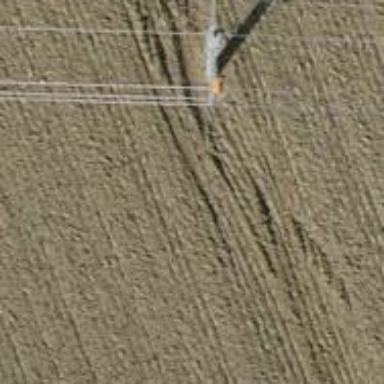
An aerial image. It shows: Aerial marker supported by pole.